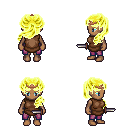
a pixel art fantasy rpg character, female body template, human, dark skin, brown tunic, magenta pants, gold princess hairstyle, bronze tiara, dagger, four views (front, back, left, right), 2x2 character sprite sheet, small pixel art, hard edges, no anti-aliasing